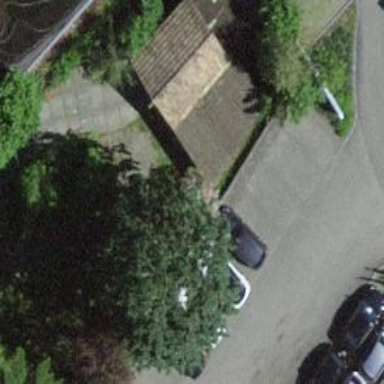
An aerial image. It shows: Garage.